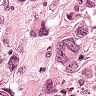
Metastatic tissue present: yes